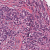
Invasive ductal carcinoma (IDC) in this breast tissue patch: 1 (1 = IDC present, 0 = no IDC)